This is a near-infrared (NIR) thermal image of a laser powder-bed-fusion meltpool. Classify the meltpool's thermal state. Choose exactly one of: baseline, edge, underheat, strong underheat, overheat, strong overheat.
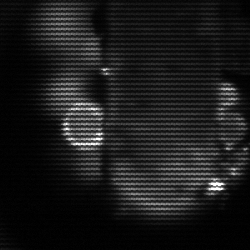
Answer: strong underheat